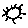
Label: sun